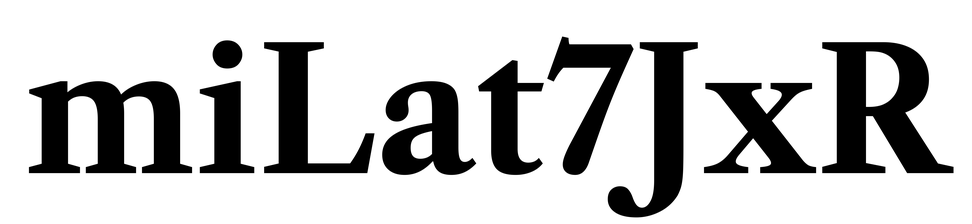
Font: LibreCaslonText_Bold